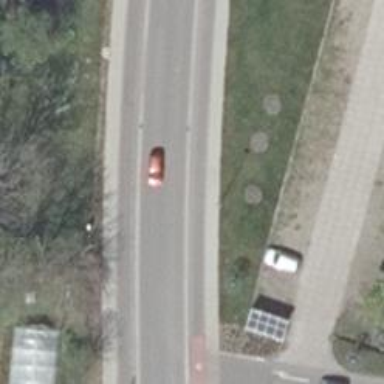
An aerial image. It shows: Secondary road with asphalt surface that includes separate cycle track with asphalt surface.